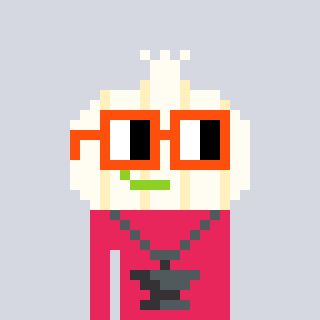
a pixel art character with square orange glasses, a garlic-shaped head and a redpinkish-colored body on a cool background